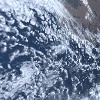
Label: cloud